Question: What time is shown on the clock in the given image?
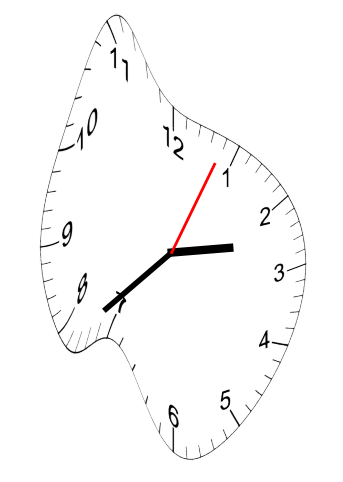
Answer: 02:38:04